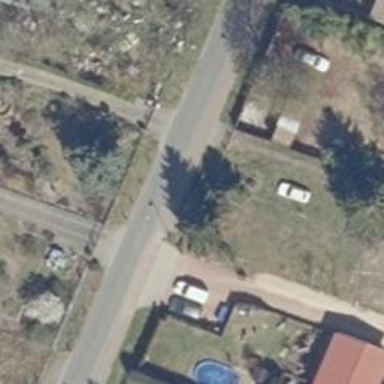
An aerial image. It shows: Smooth asphalt road in residential area.